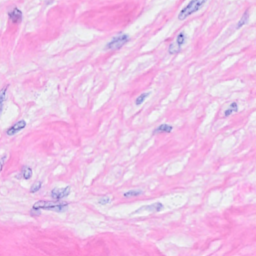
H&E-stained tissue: Breast